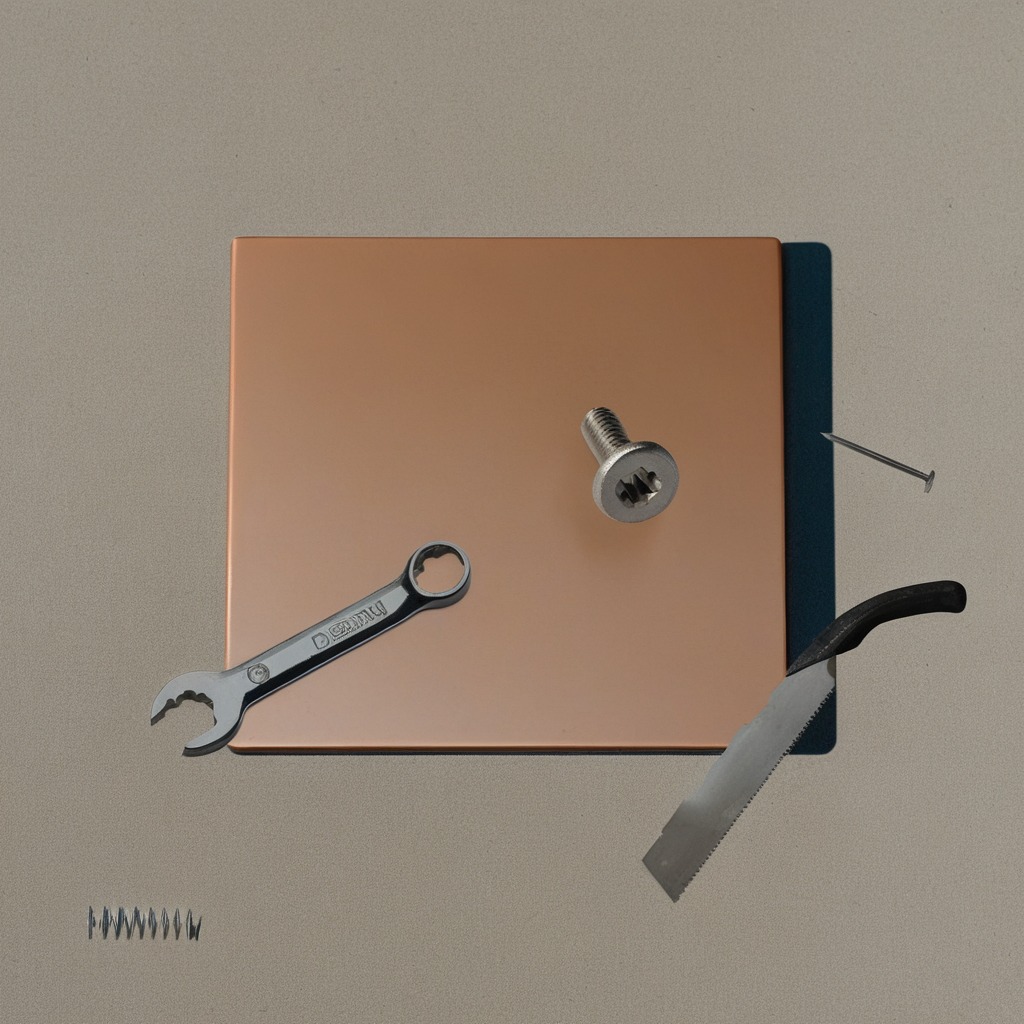
A metal machine screw, an iron nail, a coiled metal spring, a handheld metal saw, and a wrench are lying on the table.